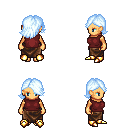
a pixel art fantasy rpg character, female body template, human, tanned skin, maroon sleeveless shirt, robe skirt, white cyan swoop hairstyle, gold boots, four views (front, back, left, right), 2x2 character sprite sheet, small pixel art, hard edges, no anti-aliasing